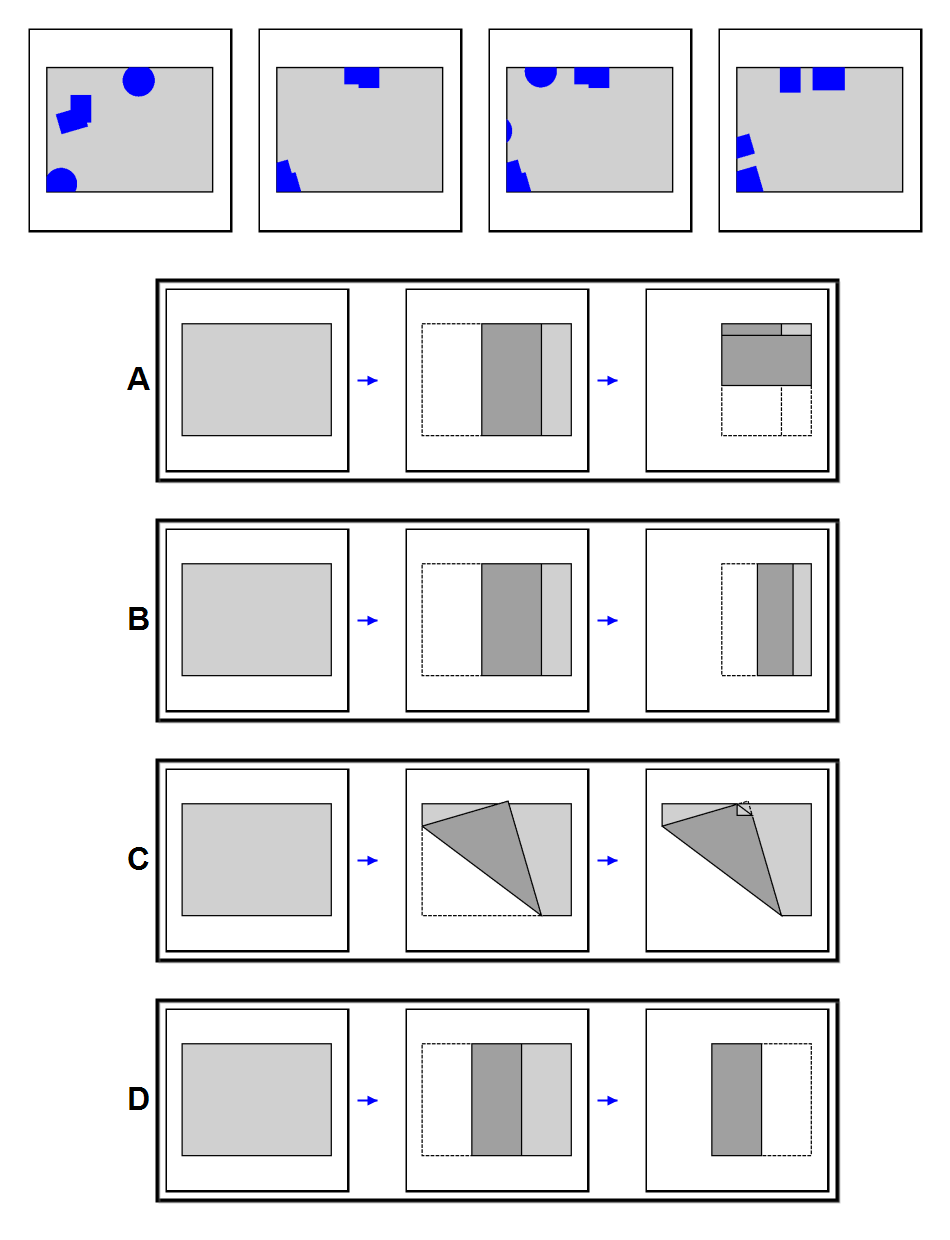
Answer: C